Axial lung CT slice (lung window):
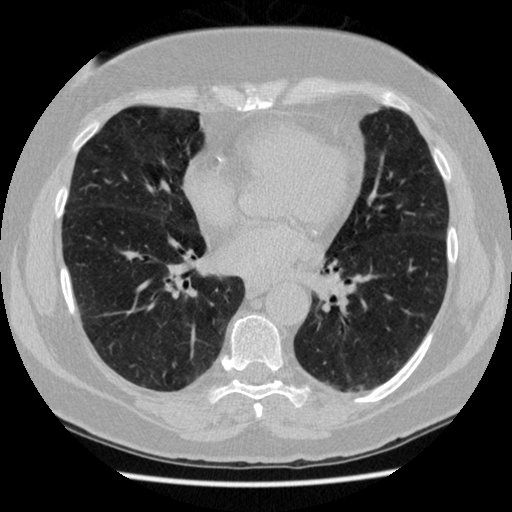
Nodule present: no